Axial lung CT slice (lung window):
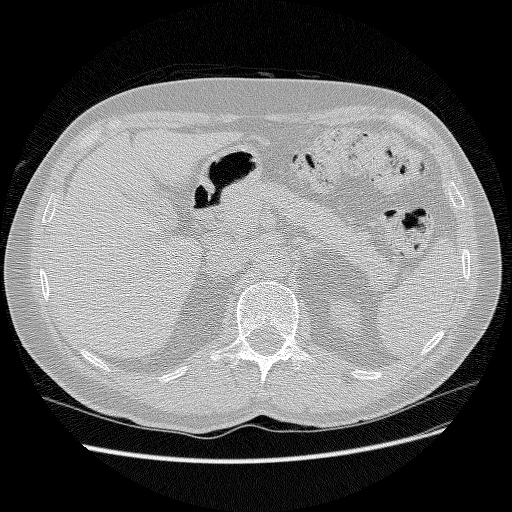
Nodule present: no